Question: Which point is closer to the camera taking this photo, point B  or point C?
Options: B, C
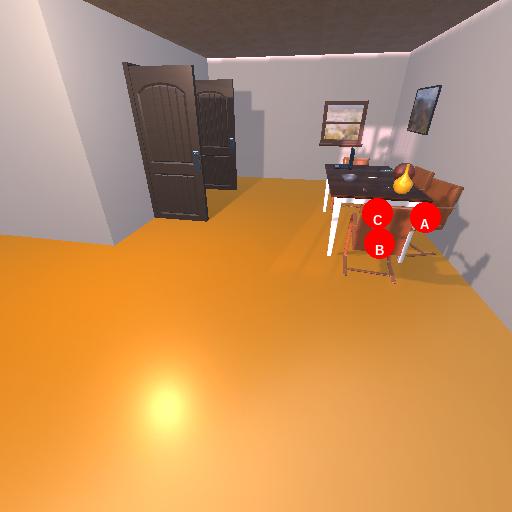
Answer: B